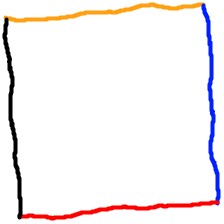
Shape: square